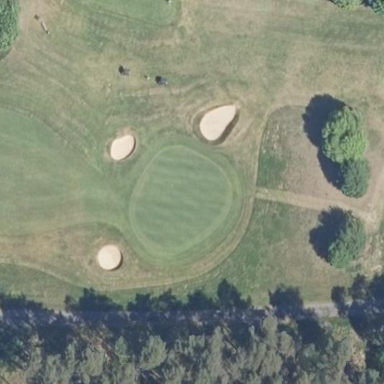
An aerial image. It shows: Golf green.